Question: Hi I keep getting this error from the below code, was wondering if anyone can help.
'''
error processing excel file: cannot perform runtime binding on a null reference
'''
Code:
'''
private void Import_Click(object sender, RoutedEventArgs e)
{
Microsoft.Win32.OpenFileDialog dlg = new Microsoft.Win32.OpenFileDialog();
// Show open file dialog box
Nullable<bool> result = dlg.ShowDialog();
// Process open file dialog box results
if (result == true)
{
// Open document
string filename = dlg.FileName;
Microsoft.Office.Interop.Excel.Application vExcelObj = new Microsoft.Office.Interop.Excel.Application();
try
{
Microsoft.Office.Interop.Excel.Workbook theWorkbook = vExcelObj.Workbooks.Open(filename, Type.Missing, true);
Microsoft.Office.Interop.Excel.Worksheet sheet = theWorkbook.Worksheets[1];
string vFirstName = "temp";
string vLastName = "temp";
int vIndex = 1;
while (vFirstName != "")
{
// Change the letters of the appropriate columns here!
// In my example, 'A' is first name, 'B' last name
vFirstName = sheet.get_Range("A" + vIndex.ToString()).Value.ToString(); // if i take out the exception handling the error is on this line
vLastName = sheet.get_Range("B" + vIndex.ToString()).Value.ToString();
this.SaveNewCustomer(vFirstName, vLastName);
vIndex++;
}
}
catch (Exception ex)
{
MessageBox.Show("Error processing excel file : " + ex.Message);
}
finally
{
vExcelObj.Quit();
}
}
}
private void SaveNewCustomer(string firstName, string lastName)
{
string uri = "http://localhost:8002/Service/Customer";
StringBuilder sb = new StringBuilder();
sb.Append("<Customers>");
sb.AppendLine("<FirstName>" + firstName + "</FirstName>");
sb.AppendLine("<LastName>" + lastName + "</LastName>");
sb.AppendLine("</Customers>");
string NewStudent = sb.ToString();
byte[] arr = Encoding.UTF8.GetBytes(NewStudent);
HttpWebRequest req = (HttpWebRequest)WebRequest.Create(uri);
req.Method = "POST";
req.ContentType = "application/xml";
req.ContentLength = arr.Length;
Stream reqStrm = req.GetRequestStream();
reqStrm.Write(arr, 0, arr.Length);
reqStrm.Close();
HttpWebResponse resp = (HttpWebResponse)req.GetResponse();
reqStrm.Close();
resp.Close();
}
}
'''
The code just takes a excel document and trys to send the data to my web service.
So I tryed using the below method but it freezes the application :S no error just hangs.
'''
while (vFirstName != "")
{
var columnACell = sheet.get_Range("A" + vIndex.ToString());
var columnBCell = sheet.get_Range("B" + vIndex.ToString());
var columnACellValue = columnACell.Value;
var columnBCellValue = columnBCell.Value;
if (columnACellValue != null && columnBCellValue != null)
{
vFirstName = columnACellValue.ToString();
vLastName = columnBCellValue.ToString();
this.SaveNewStaff(vFirstName, vLastName); //, vPassword
vIndex++;
}
}
}
'''

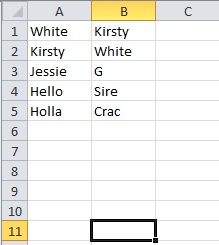
Answer: Just took the code, and stepped through it. Found the problem. I think I misunderstood what was happening originally.
What's happening is that the loop 'while (vFirstName != "")' will keep going until 'vFirstName' is an empty string. But this will never happen! Here's why:
- - '.Value''null'
So the real solution here is to have the loop keep going until it hits a cell with a 'null' value, and then exit. Kind of like this:
'''
while (true) {
// Split the satements
var columnACell = sheet.get_Range("A" + vIndex.ToString());
var columnBCell = sheet.get_Range("B" + vIndex.ToString());
var columnACellValue = columnACell.Value;
var columnBCellValue = columnBCell.Value;
if (columnACellValue != null && columnBCellValue != null) {
vFirstName = columnACellValue.ToString();
vLastName = columnBCellValue.ToString();
} else {
break;
}
this.SaveNewCustomer(vFirstName, vLastName);
vIndex++;
};
'''
Just tested this on my end, and it seems to work.
On a separate note, make sure that you're fully quitting Excel, because calling 'Excel.Quit()' is often not enough. Open Task Manager and check whether there are any extra instances of EXCEL.exe floating around. To prevent those I usually kill Excel after I'm done with it (easier than properly releasing Excel's COM objects), as described in <URL>.
---
It sounds like there are a few options here:
- '.Value''null'- 'sheet''null'- 'get_Range()''null'
Split the line into separate statements and see which one of them throws an error. That will tell you where to look further.
Judging by what you're doing -- searching the column until you find first name -- it sounds like you're running into nulls inside the cells' 'Value's. To deal with that, I usually add a quick if-statement to test 'Value' for 'null'.
Here's an example (may not compile) that will hopefully fix 'null' values inside the cells and help to pinpoint other 'null'-related problems. Replace the offending lines with something like this:
'''
var columnACell = sheet.get_Range("A" + vIndex.ToString());
var columnBCell = sheet.get_Range("B" + vIndex.ToString())
var columnACellValue = columnACell.Value;
var columnBCellValue = columnBCell.Value;
if (columnACellValue != null && columnBCellValue != null) {
vFirstName = columnACellValue.ToString();
vLastName = columnBCellValue.ToString();
}
'''
Note that I assume that your C# compiler supports implicit static typing through <URL>.